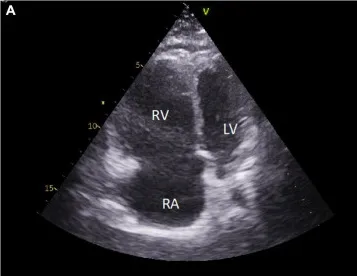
Initial transthoracic echocardiography. Echocardiograms showed an enlarged right ventricular cavity, a dilated right atrial cavity, and a small left ventricular cavity with flattening of the interventricular septum (A).
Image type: radiology (ultrasound)